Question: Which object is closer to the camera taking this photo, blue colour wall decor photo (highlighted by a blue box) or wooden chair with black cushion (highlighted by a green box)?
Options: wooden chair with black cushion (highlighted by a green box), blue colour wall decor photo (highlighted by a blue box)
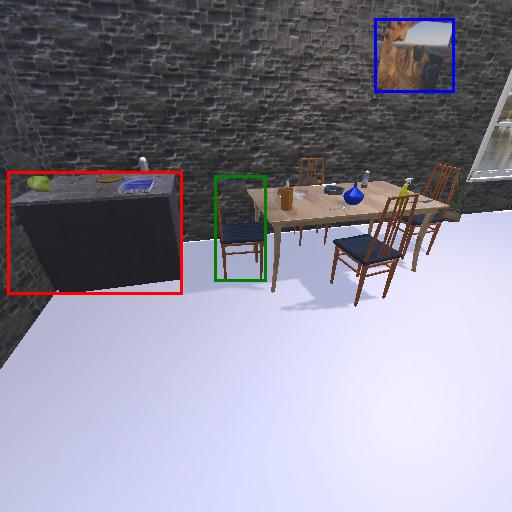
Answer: wooden chair with black cushion (highlighted by a green box)